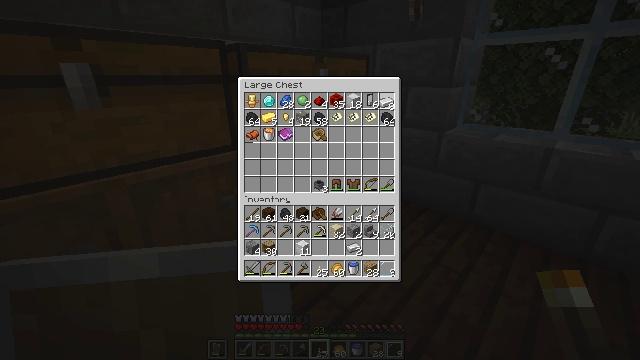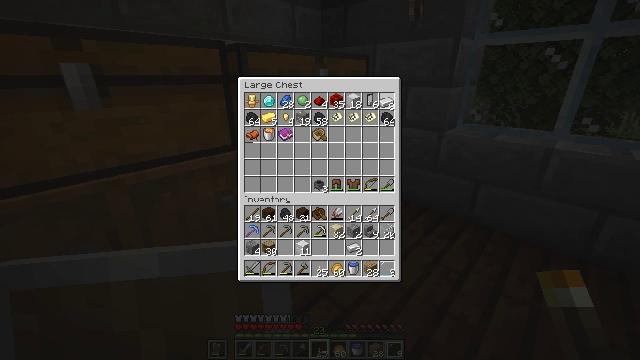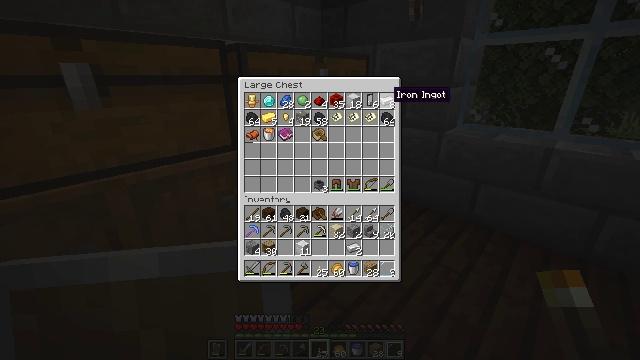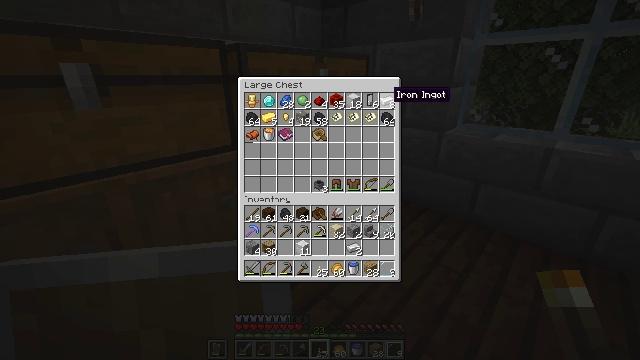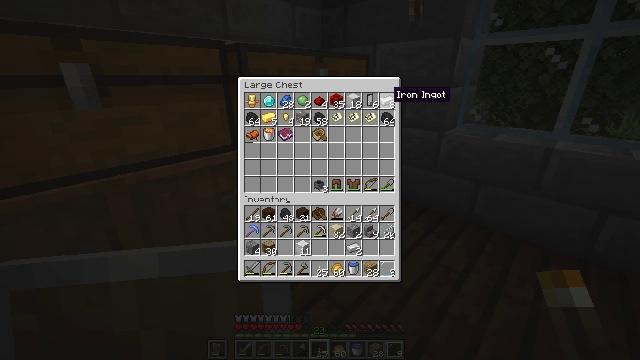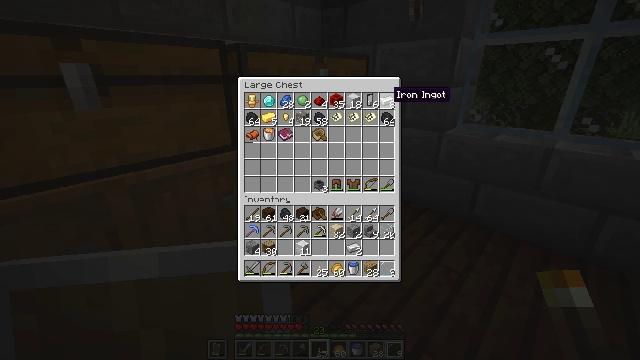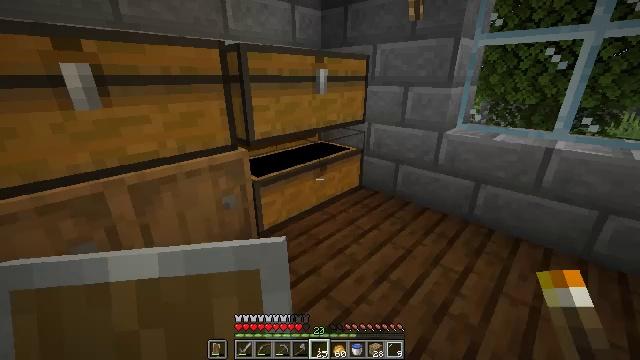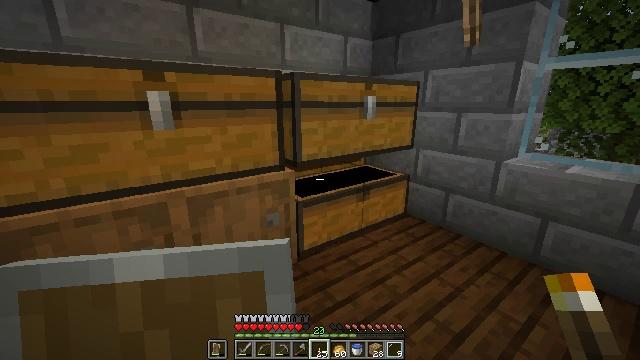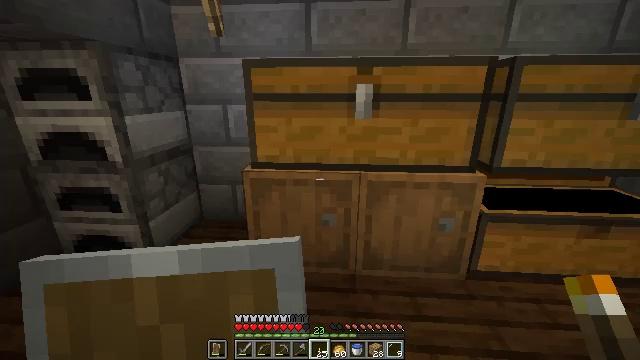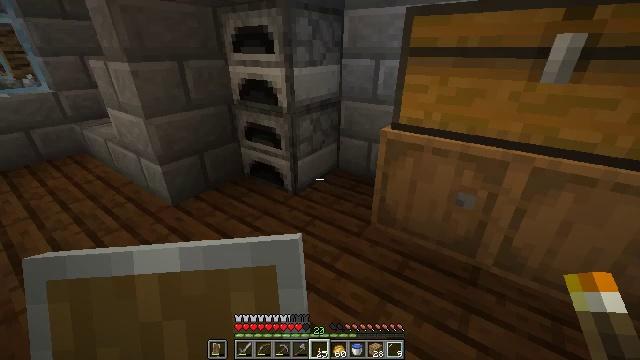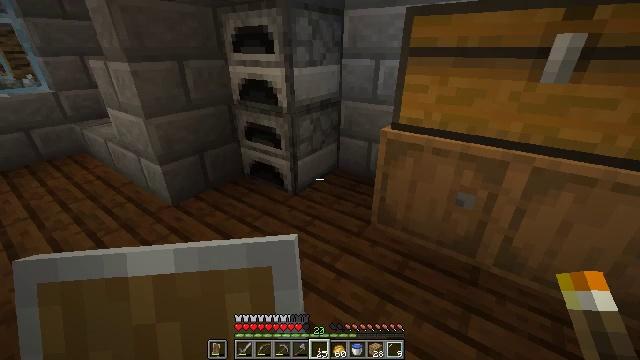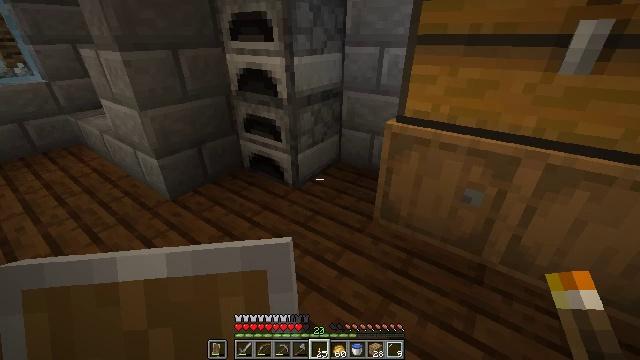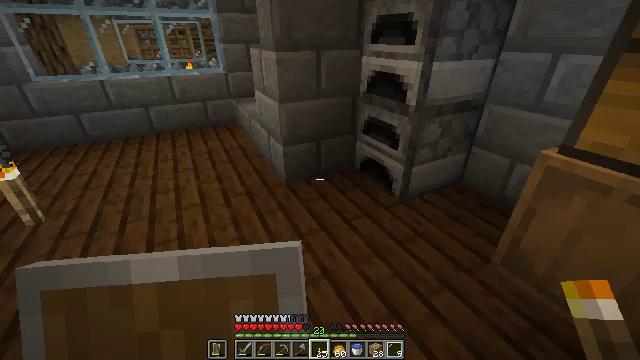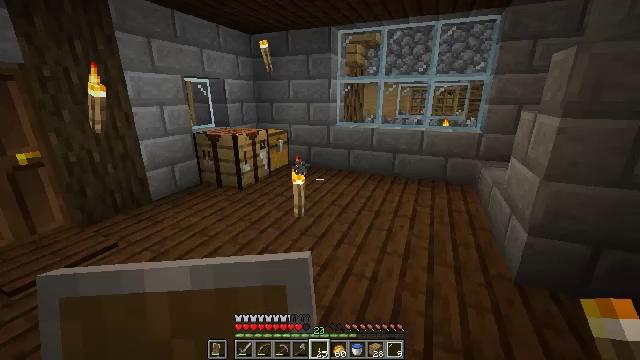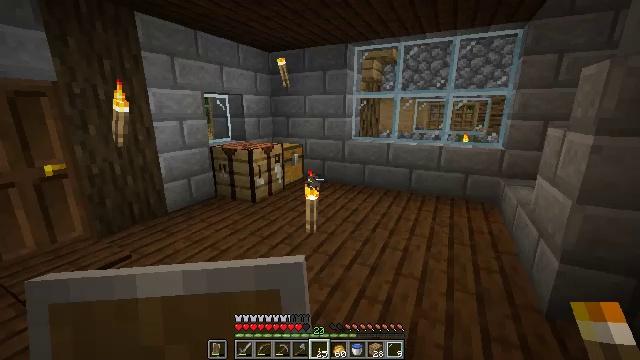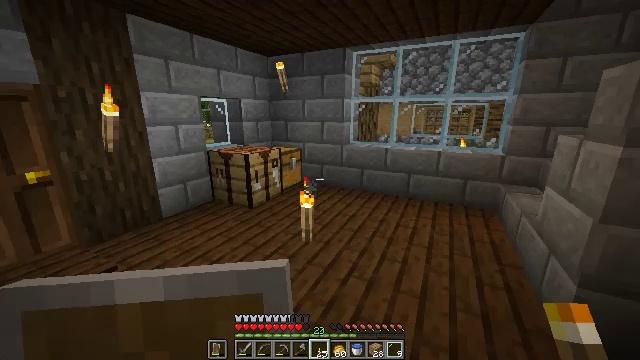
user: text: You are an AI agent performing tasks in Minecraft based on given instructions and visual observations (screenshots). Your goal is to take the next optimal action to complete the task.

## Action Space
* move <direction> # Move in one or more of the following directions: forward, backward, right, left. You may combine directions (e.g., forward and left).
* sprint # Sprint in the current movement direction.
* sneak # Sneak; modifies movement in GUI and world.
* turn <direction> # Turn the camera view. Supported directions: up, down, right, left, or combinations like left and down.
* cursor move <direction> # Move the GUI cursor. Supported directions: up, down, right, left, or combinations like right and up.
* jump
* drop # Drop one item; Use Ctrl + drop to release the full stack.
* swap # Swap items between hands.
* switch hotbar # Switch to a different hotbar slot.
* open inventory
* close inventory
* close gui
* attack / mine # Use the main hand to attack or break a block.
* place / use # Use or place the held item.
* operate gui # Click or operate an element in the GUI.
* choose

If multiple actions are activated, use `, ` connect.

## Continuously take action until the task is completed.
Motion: motion action
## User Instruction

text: Craft iron nugget in the crafting table.
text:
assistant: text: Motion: attack / mine
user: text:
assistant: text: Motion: no_op
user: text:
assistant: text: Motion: no_op
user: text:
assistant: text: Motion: no_op
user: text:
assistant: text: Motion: no_op
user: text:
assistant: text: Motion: no_op
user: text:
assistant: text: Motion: turn left and up
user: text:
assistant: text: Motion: turn left and down
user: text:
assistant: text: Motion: turn left and down
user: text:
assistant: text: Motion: no_op
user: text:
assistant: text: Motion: move forward, turn down
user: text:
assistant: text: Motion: move forward, turn left
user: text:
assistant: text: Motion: move forward, turn left and up
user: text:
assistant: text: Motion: move forward, sprint, turn left and up
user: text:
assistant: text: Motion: move forward, sprint
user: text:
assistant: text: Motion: move forward
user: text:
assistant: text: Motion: move forward, turn left
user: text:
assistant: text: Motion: move forward, turn left and down
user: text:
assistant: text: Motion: move forward, turn left and down
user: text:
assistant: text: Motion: move forward, turn left
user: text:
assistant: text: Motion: move forward
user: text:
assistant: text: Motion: move forward
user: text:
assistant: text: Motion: move forward
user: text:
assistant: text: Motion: move forward, use / place
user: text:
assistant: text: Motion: use / place
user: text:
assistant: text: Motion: no_op
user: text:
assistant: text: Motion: no_op
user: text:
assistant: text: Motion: no_op
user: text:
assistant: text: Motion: no_op
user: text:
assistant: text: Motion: no_op